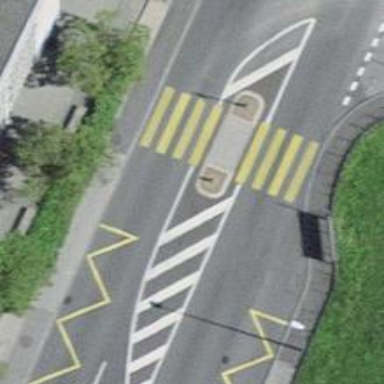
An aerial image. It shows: Marked pedestrian crossing with zebra designation and central island.